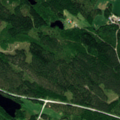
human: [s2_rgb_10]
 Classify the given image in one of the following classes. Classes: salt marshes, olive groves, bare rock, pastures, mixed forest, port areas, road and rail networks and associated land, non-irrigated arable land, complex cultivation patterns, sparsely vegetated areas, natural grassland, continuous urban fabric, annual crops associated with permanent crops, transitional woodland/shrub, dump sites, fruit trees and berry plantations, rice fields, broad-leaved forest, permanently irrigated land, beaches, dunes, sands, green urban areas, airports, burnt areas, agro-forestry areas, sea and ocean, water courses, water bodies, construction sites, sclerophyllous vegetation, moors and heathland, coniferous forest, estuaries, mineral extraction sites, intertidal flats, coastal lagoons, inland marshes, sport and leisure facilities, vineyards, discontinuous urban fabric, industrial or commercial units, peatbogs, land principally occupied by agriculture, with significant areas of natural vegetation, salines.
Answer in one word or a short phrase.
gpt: non-irrigated arable land, coniferous forest, mixed forest, water bodies